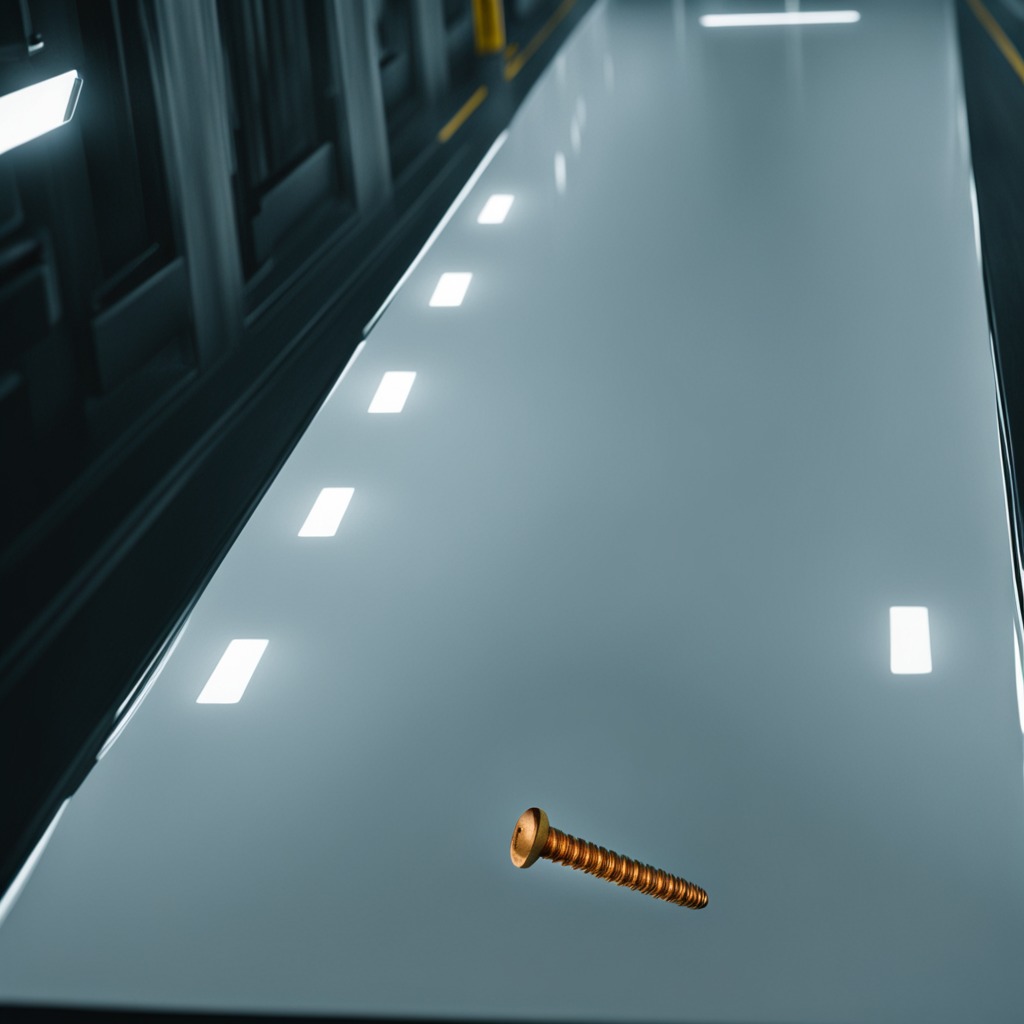
A metal screw is lying on a high-gloss table in a ship maintenance bay industrial lighting.